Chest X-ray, PA view. Patient: 48 years old, sex M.
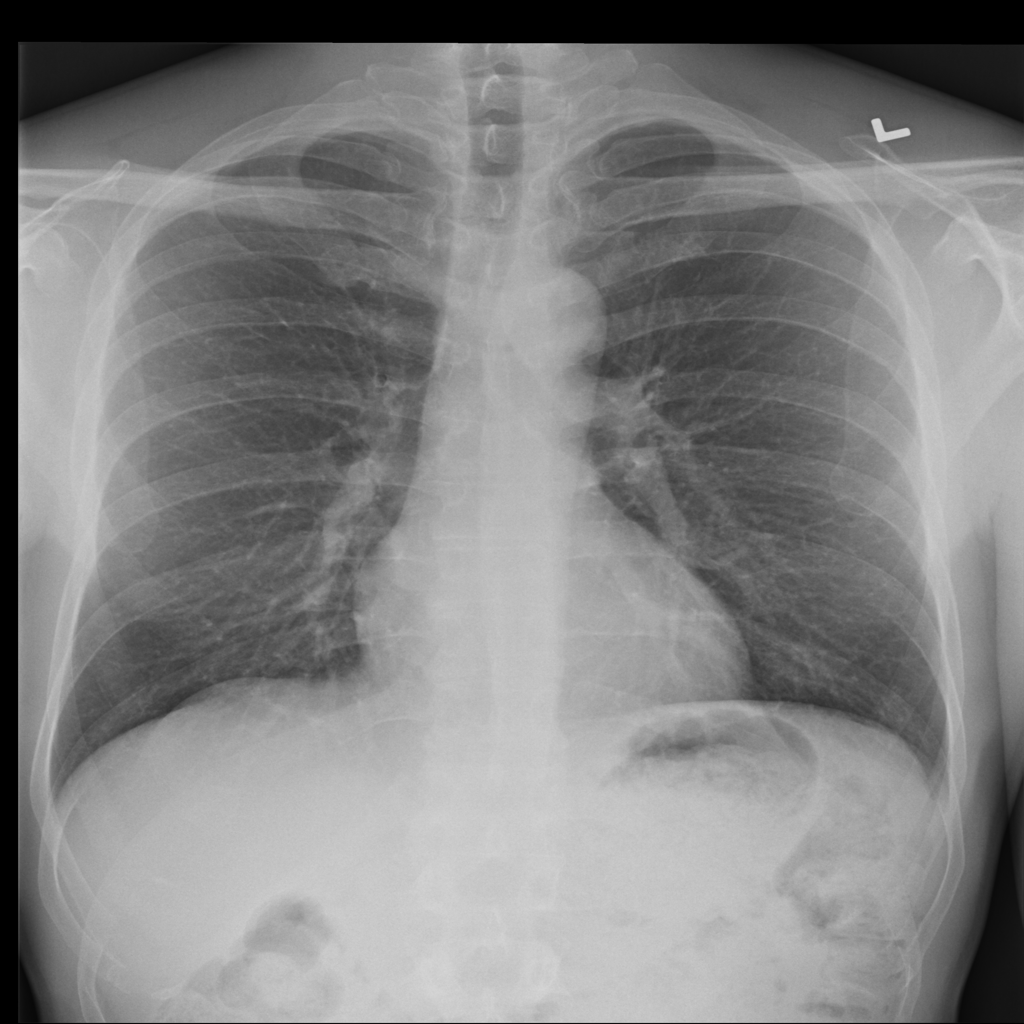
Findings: No Finding